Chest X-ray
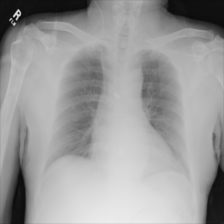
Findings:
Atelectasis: negative
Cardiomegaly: negative
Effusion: negative
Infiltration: negative
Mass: negative
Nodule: negative
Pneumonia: negative
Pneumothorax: negative
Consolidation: negative
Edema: negative
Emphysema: negative
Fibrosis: negative
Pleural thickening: negative
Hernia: negative